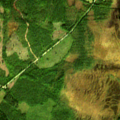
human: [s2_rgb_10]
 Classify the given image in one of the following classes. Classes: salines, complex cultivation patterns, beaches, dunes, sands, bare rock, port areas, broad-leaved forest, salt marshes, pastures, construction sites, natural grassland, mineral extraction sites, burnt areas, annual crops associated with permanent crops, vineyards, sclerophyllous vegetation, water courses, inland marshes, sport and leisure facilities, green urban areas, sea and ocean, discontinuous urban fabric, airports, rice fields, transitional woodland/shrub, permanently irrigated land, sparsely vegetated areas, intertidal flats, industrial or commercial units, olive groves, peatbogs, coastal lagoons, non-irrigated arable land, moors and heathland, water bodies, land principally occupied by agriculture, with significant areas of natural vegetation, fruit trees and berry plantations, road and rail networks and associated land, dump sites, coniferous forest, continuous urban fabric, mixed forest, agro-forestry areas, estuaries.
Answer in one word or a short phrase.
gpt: land principally occupied by agriculture, with significant areas of natural vegetation, coniferous forest, mixed forest, transitional woodland/shrub, inland marshes